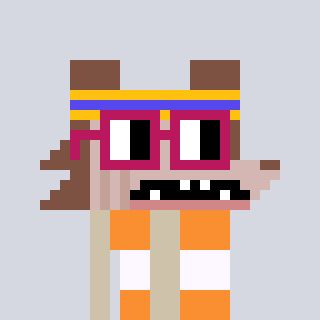
a pixel art character with square dark red glasses, a werewolf-shaped head and a bege-colored body on a cool background